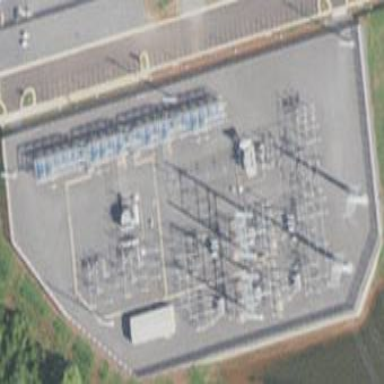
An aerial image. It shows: There is distribution substation enclosed by fence.